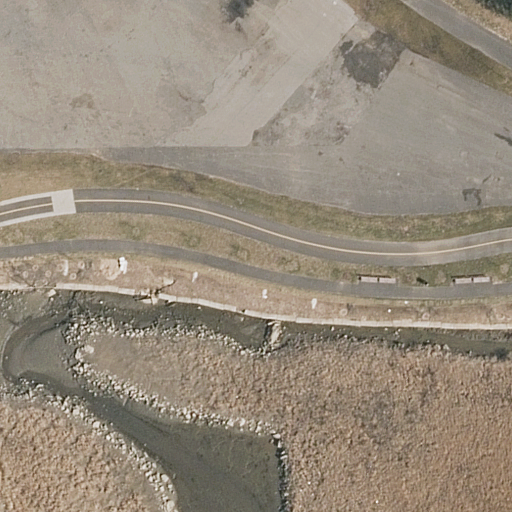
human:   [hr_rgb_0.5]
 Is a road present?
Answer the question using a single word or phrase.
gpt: yes

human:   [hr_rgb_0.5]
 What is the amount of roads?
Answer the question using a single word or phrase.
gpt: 7

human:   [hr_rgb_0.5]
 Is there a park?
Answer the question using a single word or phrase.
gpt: yes

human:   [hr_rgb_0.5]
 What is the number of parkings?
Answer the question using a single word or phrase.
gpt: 1

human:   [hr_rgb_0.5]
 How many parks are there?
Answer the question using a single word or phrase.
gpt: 1

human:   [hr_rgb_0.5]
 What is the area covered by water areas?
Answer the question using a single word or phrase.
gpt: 1133m2

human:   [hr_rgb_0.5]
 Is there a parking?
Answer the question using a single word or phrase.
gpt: yes

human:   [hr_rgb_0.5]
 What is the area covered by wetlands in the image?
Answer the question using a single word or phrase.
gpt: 2984m2

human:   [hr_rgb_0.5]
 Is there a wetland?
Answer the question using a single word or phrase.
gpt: yes

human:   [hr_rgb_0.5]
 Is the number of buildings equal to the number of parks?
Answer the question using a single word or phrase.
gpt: no

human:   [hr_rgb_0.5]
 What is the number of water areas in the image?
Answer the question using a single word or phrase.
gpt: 1

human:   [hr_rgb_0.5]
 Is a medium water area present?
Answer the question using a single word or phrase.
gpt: no

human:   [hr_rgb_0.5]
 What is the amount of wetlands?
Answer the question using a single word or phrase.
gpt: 2

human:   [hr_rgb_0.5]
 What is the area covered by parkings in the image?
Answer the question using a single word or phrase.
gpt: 1092m2

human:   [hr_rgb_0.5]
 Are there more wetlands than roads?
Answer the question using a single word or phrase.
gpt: no

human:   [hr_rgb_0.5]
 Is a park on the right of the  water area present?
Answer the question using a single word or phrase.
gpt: no

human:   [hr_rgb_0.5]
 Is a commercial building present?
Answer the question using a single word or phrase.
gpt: no

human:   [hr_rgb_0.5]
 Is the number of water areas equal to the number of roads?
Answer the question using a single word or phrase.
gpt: no

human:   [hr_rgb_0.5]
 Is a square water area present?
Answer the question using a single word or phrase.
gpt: no

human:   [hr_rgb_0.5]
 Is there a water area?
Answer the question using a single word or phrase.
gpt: yes

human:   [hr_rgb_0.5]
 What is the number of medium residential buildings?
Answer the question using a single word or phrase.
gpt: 0

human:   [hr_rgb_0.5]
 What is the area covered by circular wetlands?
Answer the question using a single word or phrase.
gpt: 0m2

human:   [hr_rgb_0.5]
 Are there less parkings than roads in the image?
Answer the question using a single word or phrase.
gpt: yes

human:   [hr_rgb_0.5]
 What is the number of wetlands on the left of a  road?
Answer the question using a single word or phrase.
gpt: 1

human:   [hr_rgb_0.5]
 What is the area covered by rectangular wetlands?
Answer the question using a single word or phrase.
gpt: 0m2

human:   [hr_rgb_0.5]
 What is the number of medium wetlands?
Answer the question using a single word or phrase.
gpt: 0

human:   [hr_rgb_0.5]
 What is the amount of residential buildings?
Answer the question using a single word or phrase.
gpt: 0

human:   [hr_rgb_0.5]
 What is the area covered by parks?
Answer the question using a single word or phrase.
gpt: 10633m2

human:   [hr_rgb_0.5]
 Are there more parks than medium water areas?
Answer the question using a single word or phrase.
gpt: yes

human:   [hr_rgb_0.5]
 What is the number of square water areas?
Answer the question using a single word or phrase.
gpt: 0

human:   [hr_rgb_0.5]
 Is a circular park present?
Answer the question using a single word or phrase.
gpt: no

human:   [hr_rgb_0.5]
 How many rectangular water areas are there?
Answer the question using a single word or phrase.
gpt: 0

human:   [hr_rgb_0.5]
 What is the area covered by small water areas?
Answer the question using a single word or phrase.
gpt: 0m2

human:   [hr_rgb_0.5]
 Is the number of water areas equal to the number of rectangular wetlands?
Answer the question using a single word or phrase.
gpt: no

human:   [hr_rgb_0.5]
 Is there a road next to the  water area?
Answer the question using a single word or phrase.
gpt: yes

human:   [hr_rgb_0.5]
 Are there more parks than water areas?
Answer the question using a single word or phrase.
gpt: no

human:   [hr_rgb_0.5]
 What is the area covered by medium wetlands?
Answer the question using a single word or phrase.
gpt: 0m2

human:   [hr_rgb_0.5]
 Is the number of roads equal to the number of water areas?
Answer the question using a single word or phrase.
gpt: no

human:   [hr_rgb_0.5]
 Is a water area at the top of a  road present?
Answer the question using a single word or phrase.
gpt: no

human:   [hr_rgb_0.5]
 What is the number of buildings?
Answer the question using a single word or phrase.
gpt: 0

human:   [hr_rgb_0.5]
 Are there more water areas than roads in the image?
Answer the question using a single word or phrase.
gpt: no

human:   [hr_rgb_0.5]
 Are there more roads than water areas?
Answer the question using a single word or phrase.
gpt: yes

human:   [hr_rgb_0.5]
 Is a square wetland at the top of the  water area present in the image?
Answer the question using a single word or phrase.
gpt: no

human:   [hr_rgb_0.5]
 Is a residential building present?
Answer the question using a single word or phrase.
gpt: no

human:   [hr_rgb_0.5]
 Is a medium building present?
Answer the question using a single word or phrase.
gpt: no

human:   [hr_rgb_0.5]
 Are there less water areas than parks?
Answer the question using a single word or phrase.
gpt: no

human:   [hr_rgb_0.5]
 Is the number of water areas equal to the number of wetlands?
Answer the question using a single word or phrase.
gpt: no

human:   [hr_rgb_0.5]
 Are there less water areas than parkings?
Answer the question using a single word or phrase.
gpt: no

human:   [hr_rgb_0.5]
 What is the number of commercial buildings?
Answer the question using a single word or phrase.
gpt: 0

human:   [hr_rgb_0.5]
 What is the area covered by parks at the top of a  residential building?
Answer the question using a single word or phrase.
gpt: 0m2

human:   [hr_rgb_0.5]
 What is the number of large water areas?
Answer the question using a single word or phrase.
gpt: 1

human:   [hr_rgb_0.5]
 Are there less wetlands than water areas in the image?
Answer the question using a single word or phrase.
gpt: no

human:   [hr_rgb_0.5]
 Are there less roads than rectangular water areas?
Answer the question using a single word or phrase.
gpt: no

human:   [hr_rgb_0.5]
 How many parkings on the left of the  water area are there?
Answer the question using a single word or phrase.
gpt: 1

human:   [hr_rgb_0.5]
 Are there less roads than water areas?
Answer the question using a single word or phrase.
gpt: no

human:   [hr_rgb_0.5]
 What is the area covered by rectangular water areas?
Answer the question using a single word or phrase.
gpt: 0m2

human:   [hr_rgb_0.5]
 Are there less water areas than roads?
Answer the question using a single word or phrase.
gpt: yes

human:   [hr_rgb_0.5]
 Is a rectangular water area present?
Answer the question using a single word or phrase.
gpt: no

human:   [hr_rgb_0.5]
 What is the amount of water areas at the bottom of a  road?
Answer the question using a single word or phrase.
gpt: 1

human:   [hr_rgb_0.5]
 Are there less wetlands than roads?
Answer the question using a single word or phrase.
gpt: yes

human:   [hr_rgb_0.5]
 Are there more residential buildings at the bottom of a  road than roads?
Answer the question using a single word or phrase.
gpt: no

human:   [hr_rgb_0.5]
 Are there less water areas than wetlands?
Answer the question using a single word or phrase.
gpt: yes

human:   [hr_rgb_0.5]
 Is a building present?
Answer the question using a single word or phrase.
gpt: no

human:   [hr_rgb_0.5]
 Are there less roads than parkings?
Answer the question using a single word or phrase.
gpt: no